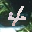
Label: 4